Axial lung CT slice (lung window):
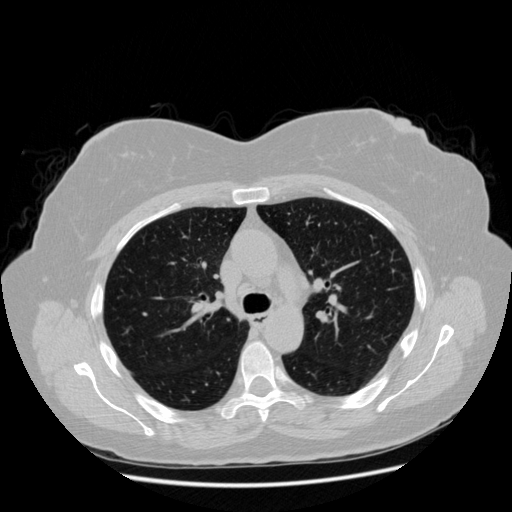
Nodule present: no